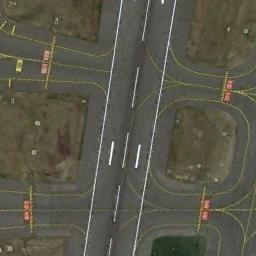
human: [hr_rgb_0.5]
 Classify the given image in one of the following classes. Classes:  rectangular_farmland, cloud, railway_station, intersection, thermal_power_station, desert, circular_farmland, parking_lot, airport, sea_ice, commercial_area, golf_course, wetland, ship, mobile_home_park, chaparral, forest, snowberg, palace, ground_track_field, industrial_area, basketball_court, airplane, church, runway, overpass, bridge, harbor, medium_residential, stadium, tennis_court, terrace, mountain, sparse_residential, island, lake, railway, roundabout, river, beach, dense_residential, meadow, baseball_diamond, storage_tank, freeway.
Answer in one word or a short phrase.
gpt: runway